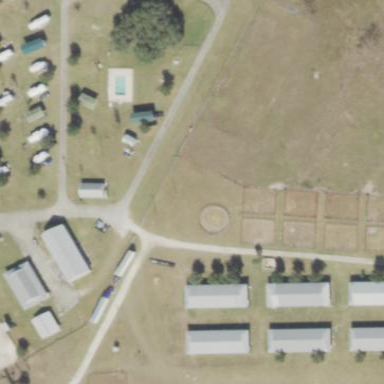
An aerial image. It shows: Farmyard area.